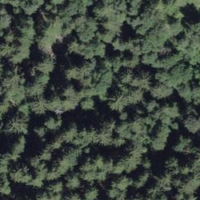
EUNIS habitat code: 43
Species observed at this site:
Primula veris